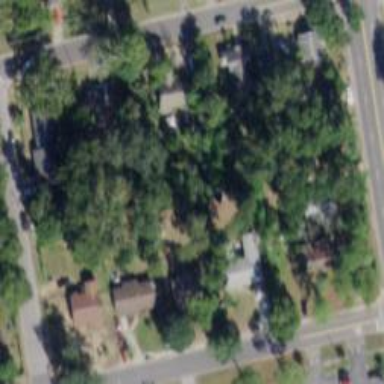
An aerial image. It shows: Residential area composed of single-family homes.